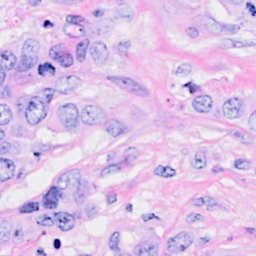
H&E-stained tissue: Breast